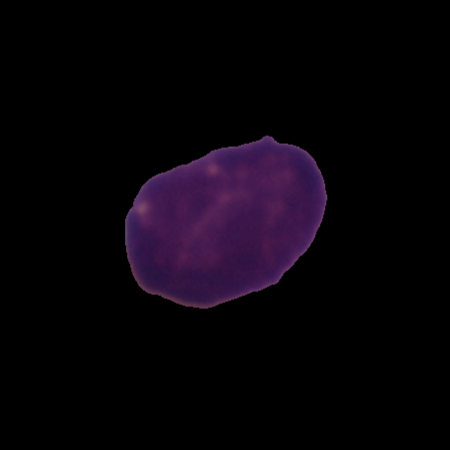
Label: healthy